Question: I want to get the selected node path from root in tree view by using AngularJS. I have seen this link. It is used to get only selected node like subUser2. But i want to display selected Node path or depth like user/subUser2.
If i select subUser2 : then display User/subUser2
jsfiddle.net/eu81273/8LWUc/18/

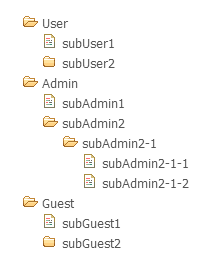
Answer: If we will add to HTML: '<pre>{{currentNode|json}}</pre>' we can see:
'''
{
"roleName": "subUser2-1-1",
"roleId": "role1211",
"children": [],
"selected": "selected"
}
'''
Now the 'roleId' is unique, in our case its 'role1211' where '1211' represents parent indexes:
root -> 1 -> 2 -> 1 -> 1
By this way its pretty easy to write single method that runs in loop on tree model and fetch child according to 'root -> 1 -> 2 -> 1 -> 1'